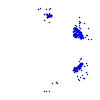
Particle: proton